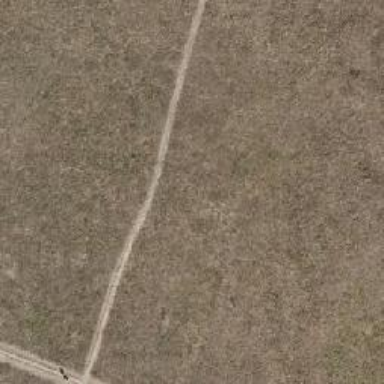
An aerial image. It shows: Dirt path.